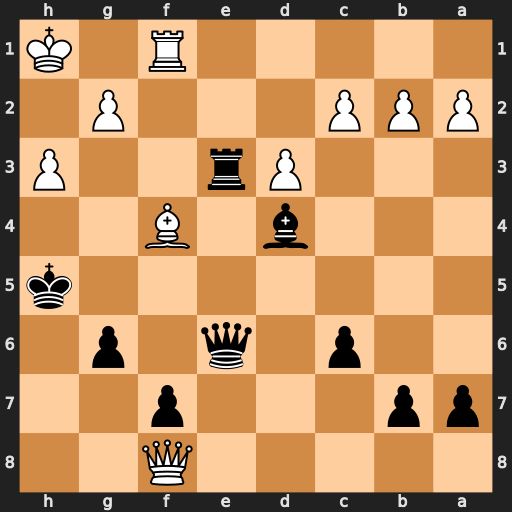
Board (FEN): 5Q2/pp3p2/2p1q1p1/7k/3b1B2/3Pr2P/PPP3P1/5R1K
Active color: b
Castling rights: -
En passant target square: -
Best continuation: Rxh3+ Bh2 Qe5 Qh8+ Qxh8